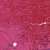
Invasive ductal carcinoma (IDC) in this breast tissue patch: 0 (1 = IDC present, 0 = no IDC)